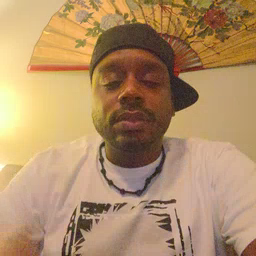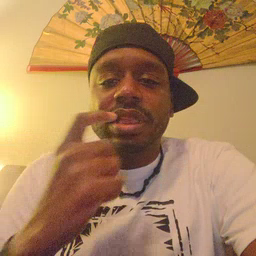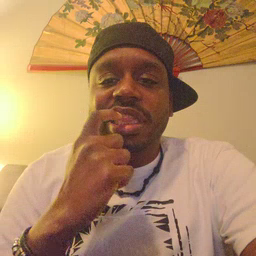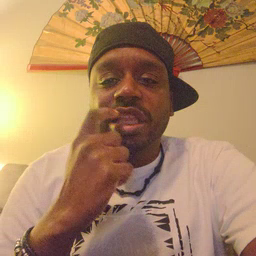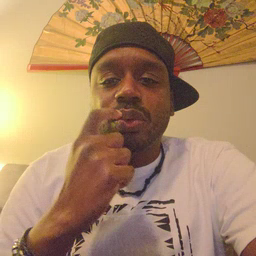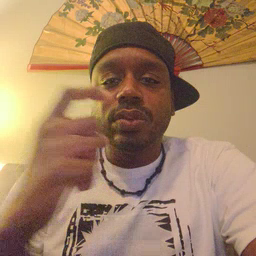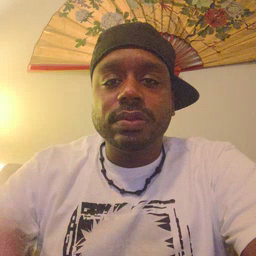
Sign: tooth